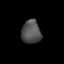
Tissue: prostate
Cell type: Fibroblasts
Senescence score: 0.6963
Nuclear area (px): 438
Mean DAPI intensity: 82.717